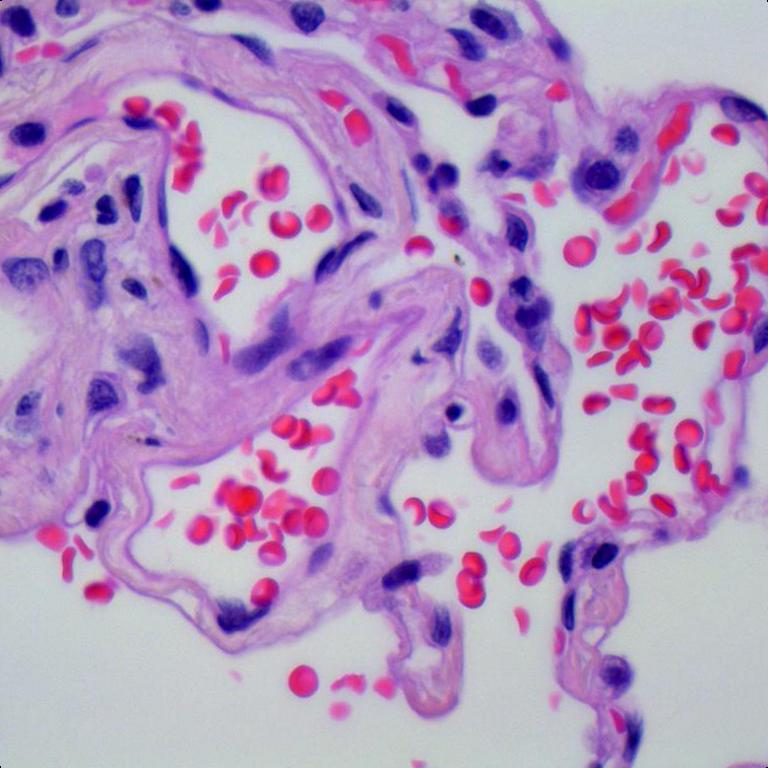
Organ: lung
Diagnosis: benign